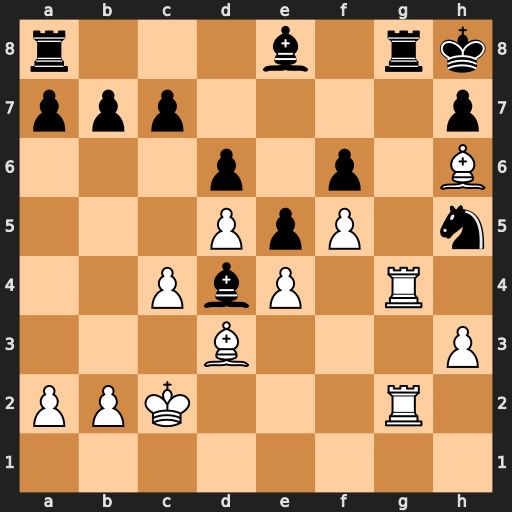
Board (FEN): r3b1rk/ppp4p/3p1p1B/3PpP1n/2PbP1R1/3B3P/PPK3R1/8
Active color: w
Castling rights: -
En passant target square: -
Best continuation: Rxg8#